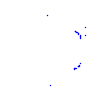
Particle: proton